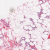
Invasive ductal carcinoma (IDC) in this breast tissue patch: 0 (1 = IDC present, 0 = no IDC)